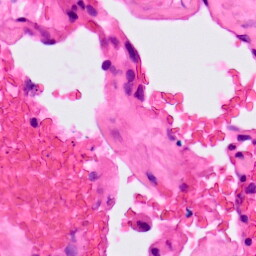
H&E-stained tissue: Lung